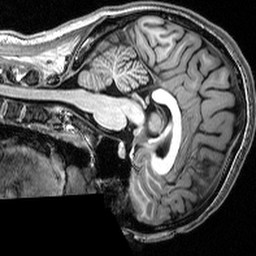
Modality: T1w
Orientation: sagittal
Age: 21
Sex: female
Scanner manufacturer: siemens
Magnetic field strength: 3 T
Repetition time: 2.53 s
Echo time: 0.00339 s